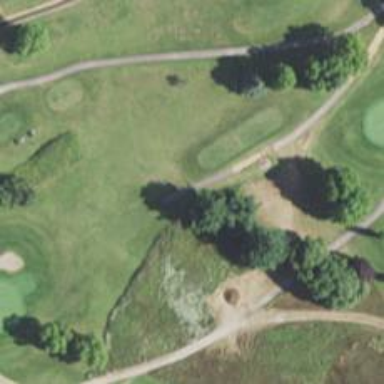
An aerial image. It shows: Service road designated as golf cart path.